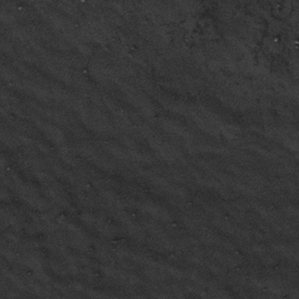
Label: frost